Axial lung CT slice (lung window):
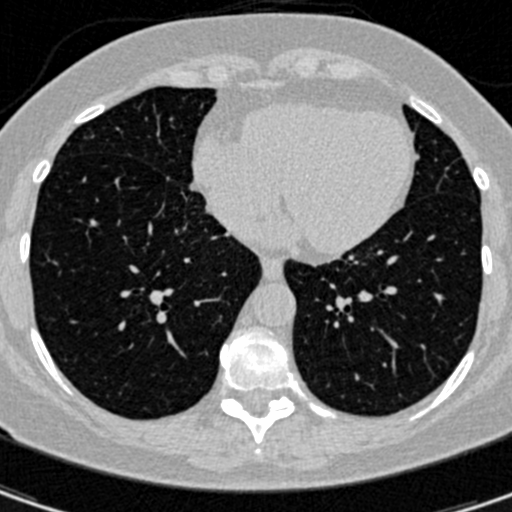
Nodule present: no